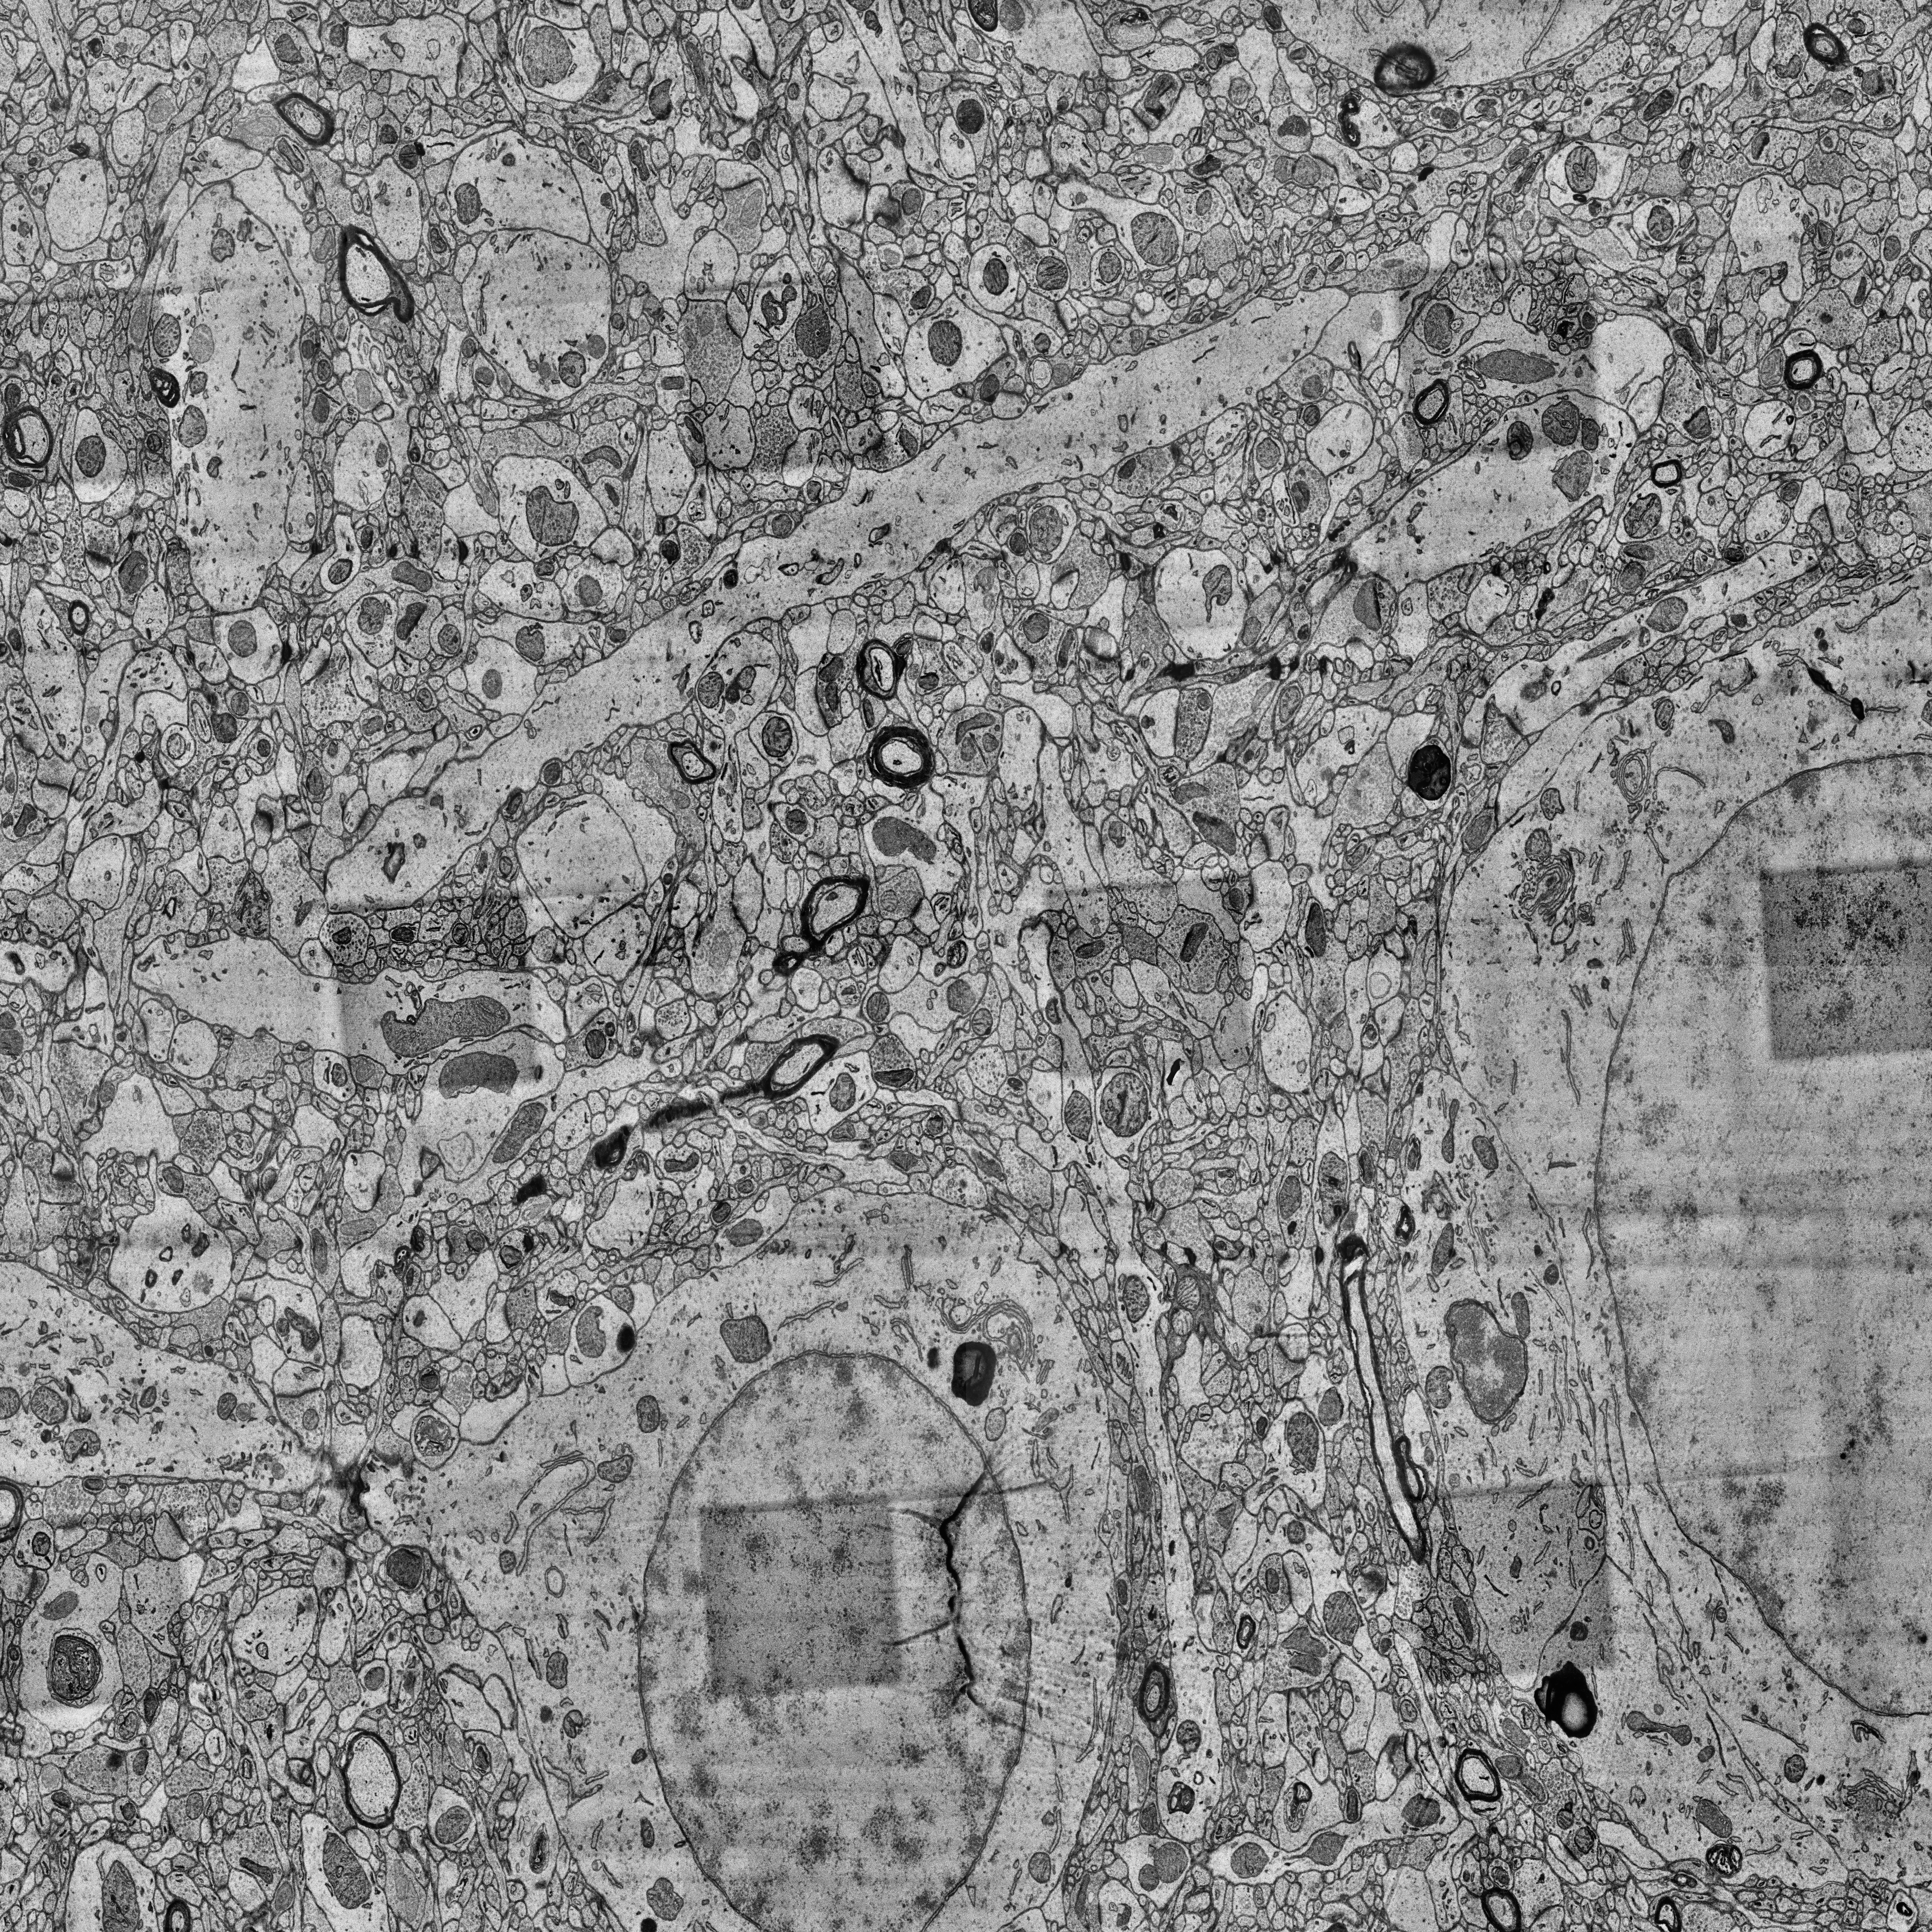
Electron microscopy slice of human cortex tissue
Slice depth (z): 399
Mitochondria instances in slice: 364